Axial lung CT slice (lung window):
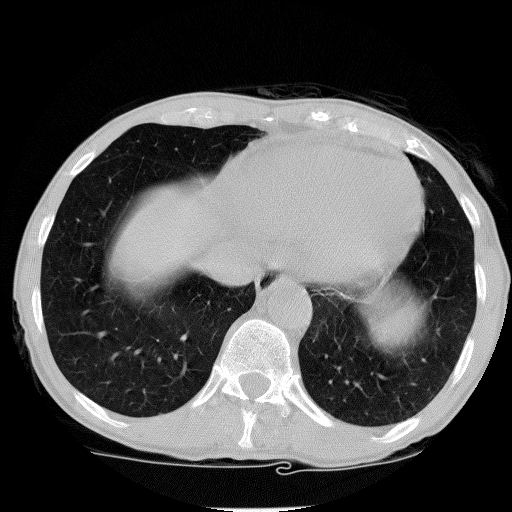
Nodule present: no